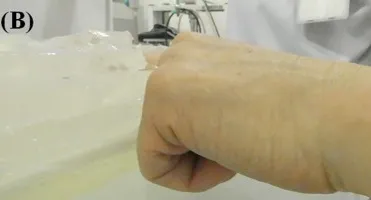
Perpendicular to the neutron beam axis. The affected finger was surrounded by the bolus and the other fingers were flexed.
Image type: medical_photograph (other_medical_photograph)